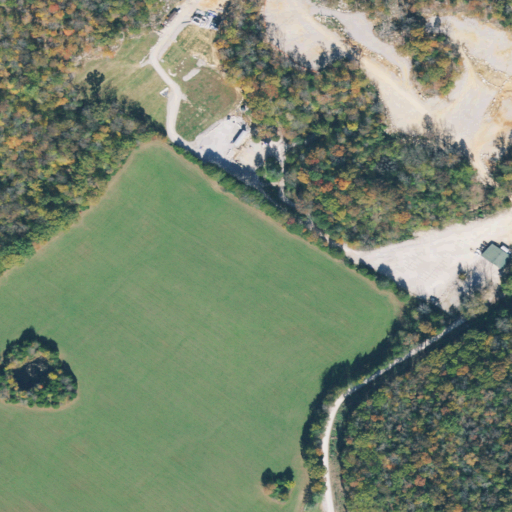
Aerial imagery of valley in Tennessee named Limekiln Hollow containing pasture, deciduous forest, grassland, barren land, open development, mixed forest, high intensity development, and medium intensity development